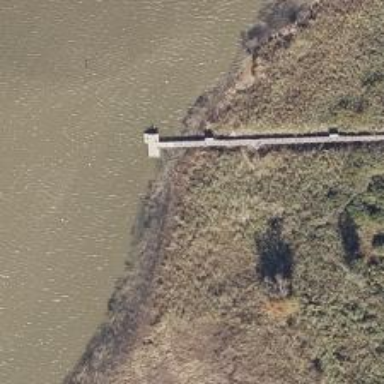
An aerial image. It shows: Footway road on bridge supported by piers.